Interaction volume radius: 10 \u00c5
Interaction volume height: 30 \u00c5
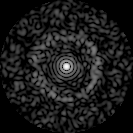
Disorder parameter: 0.838